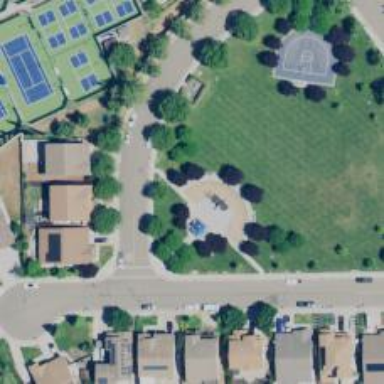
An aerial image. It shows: Springy playground.